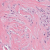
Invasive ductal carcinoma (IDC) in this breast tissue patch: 1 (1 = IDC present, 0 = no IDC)